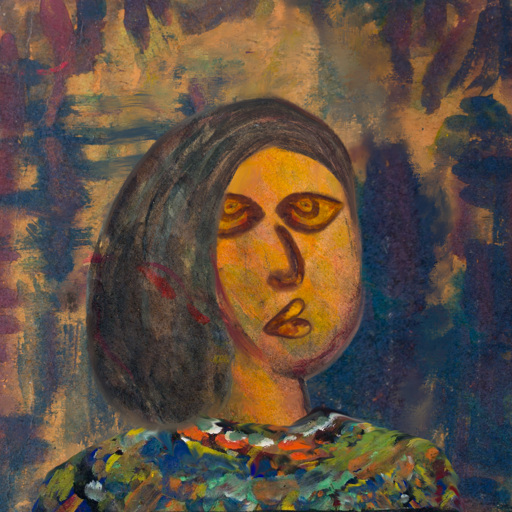
Background: InTheSun, Head And Neck Side: Gypsy_Mother, Face Side: Comrade, Bust: An_Impression, Hair Side: Gypsy_Mother, Head Accessory: Blank, Second Necklace: Blank, Necklace: Blank, Baby: Blank